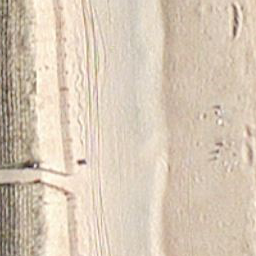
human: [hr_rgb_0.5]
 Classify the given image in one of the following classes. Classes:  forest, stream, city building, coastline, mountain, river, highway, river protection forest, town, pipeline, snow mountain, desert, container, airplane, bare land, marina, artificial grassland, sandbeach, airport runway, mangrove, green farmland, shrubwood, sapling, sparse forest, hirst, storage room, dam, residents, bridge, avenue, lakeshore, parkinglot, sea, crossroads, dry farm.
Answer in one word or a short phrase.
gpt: sandbeach